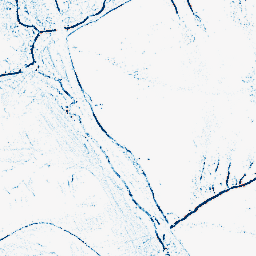
Category: morphological
Decomposition family: morphological_square
Decomposition parameters: operation: closing
size: 3
Upsampling method: sinc_hamming
Upsampling parameters: scale: 4
kernel_size: 16
Upsampling scale: 4